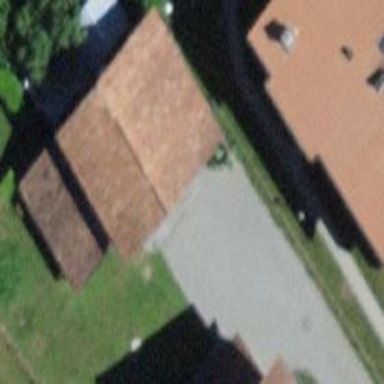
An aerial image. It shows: Barn.